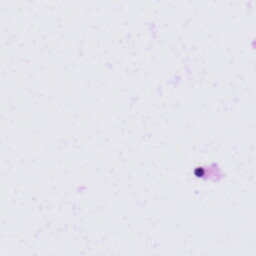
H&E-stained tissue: Tonsil